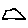
Label: hexagon